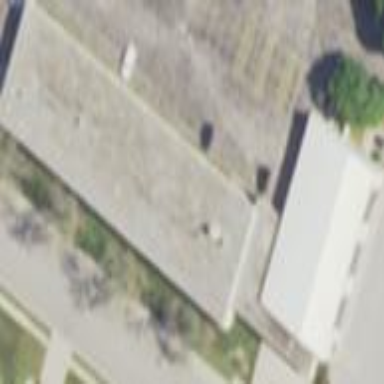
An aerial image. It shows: School building.